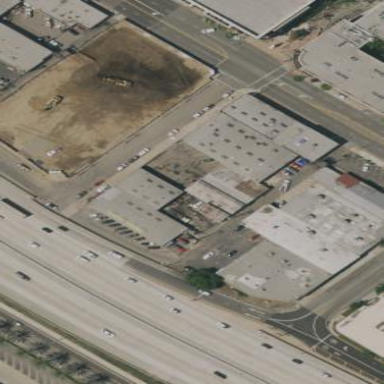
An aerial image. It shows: Industrial building.